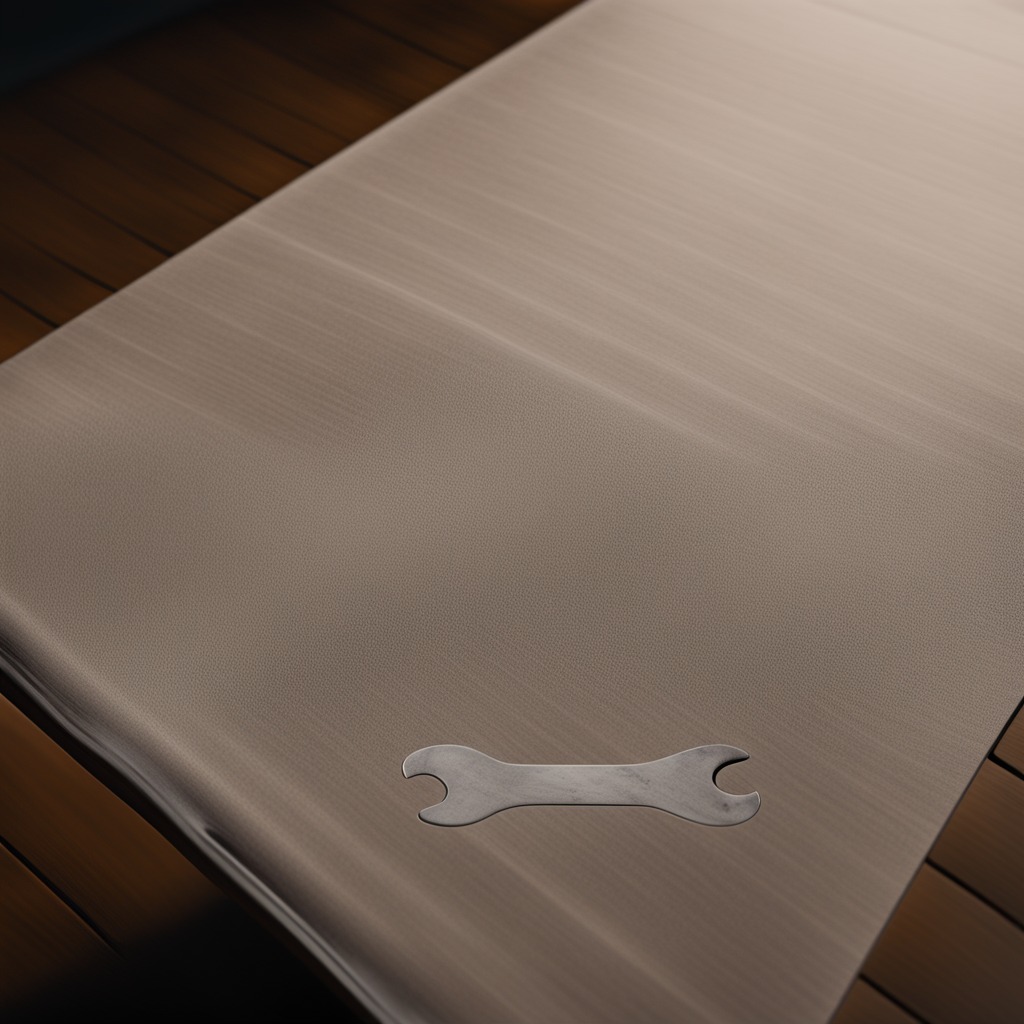
A wrench is lying on a wooden table.